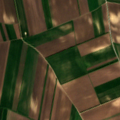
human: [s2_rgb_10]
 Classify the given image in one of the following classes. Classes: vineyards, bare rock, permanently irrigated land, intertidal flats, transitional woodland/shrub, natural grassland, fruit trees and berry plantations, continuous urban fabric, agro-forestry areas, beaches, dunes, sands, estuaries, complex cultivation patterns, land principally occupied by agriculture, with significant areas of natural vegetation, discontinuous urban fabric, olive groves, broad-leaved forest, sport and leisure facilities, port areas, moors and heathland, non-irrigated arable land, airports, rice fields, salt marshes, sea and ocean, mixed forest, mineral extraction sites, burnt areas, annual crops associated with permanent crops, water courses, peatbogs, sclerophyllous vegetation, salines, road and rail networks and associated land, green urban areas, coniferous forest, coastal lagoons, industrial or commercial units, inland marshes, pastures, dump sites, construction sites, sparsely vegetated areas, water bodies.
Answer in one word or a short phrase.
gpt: non-irrigated arable land